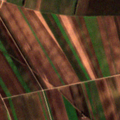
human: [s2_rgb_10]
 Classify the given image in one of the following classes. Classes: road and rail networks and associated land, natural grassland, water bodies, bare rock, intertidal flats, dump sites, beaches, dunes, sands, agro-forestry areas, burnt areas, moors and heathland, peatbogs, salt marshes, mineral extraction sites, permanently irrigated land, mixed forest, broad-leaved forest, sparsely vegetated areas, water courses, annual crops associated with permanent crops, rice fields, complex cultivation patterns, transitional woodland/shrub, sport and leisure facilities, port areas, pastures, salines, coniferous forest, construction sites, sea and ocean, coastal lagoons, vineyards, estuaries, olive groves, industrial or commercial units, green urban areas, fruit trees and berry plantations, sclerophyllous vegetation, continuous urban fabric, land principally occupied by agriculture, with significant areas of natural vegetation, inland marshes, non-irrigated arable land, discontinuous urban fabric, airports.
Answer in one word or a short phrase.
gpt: non-irrigated arable land